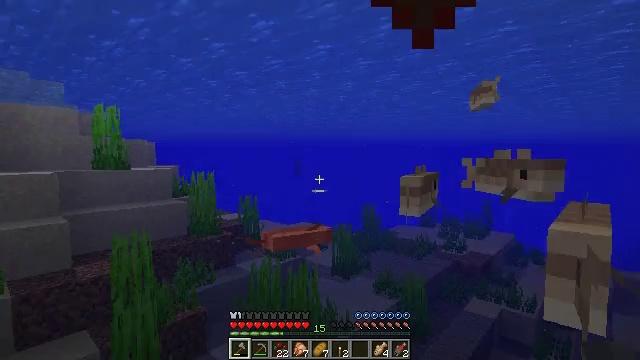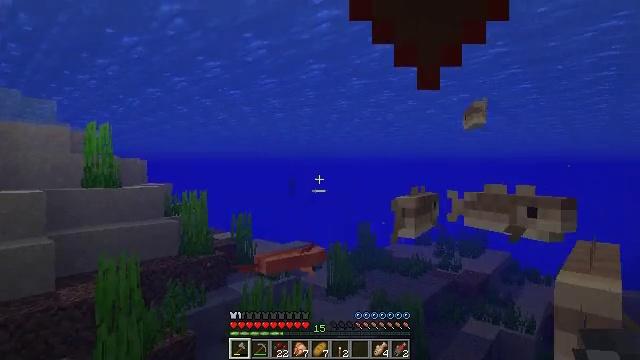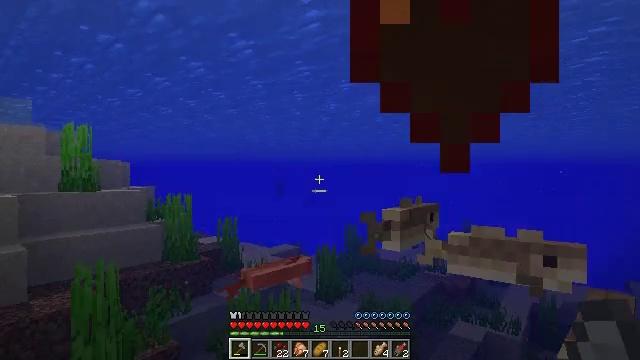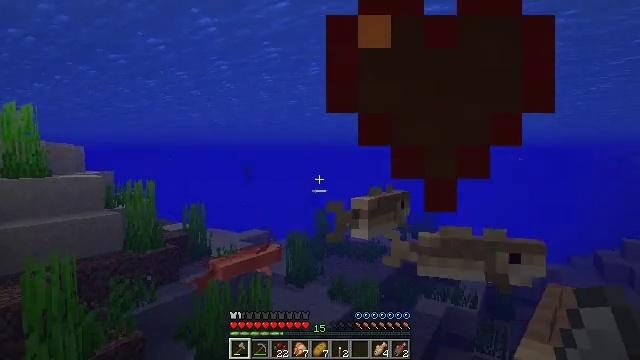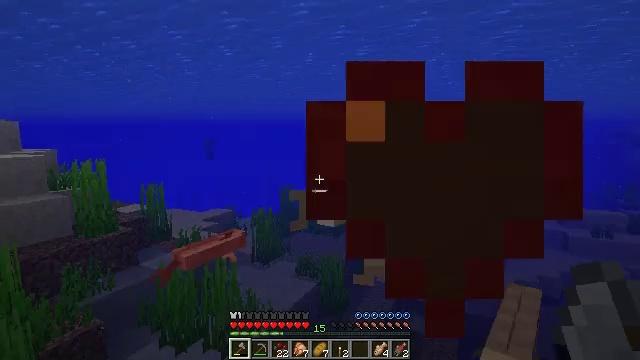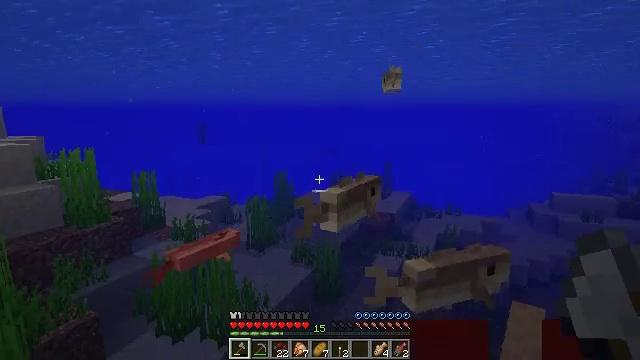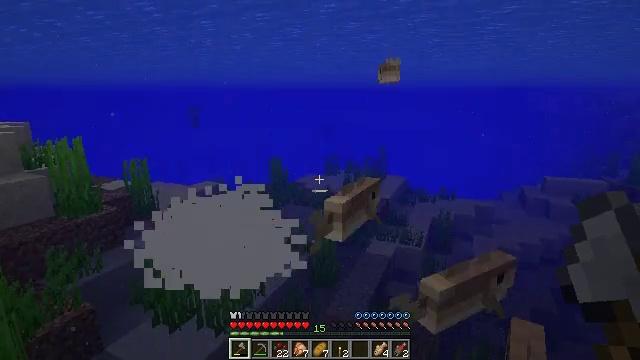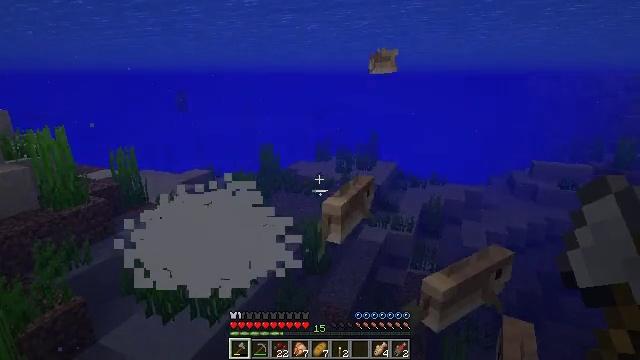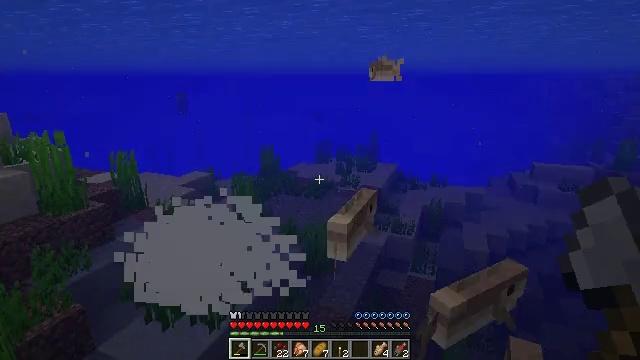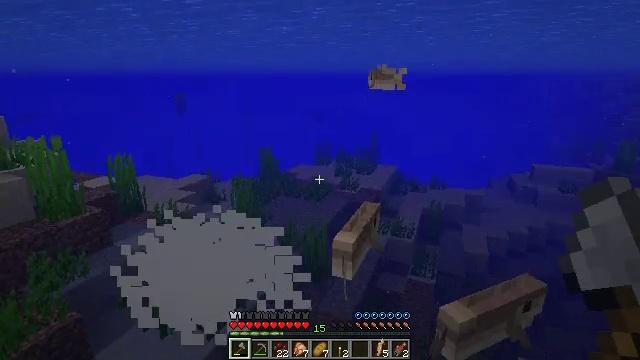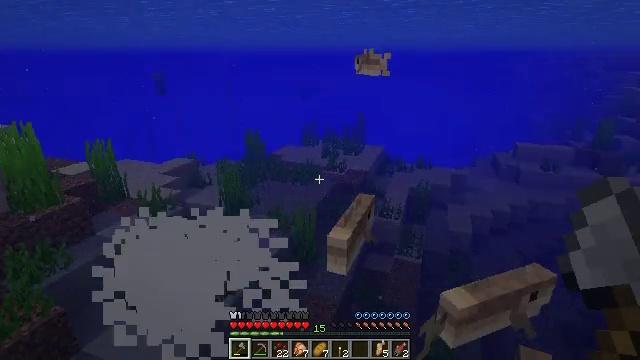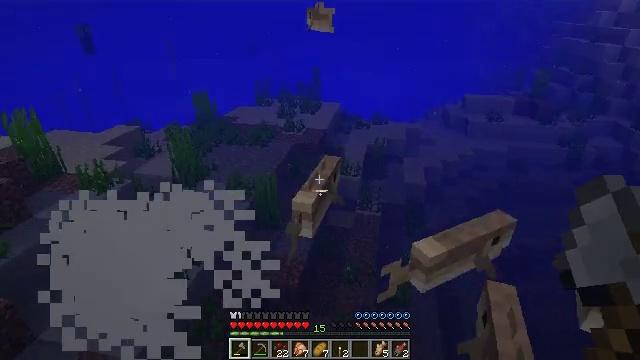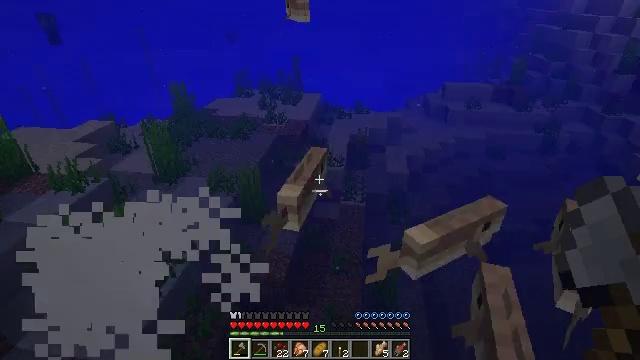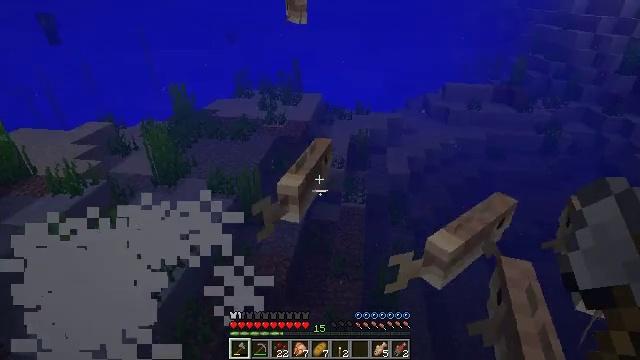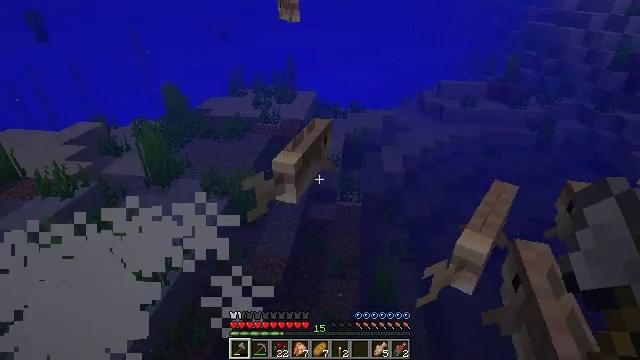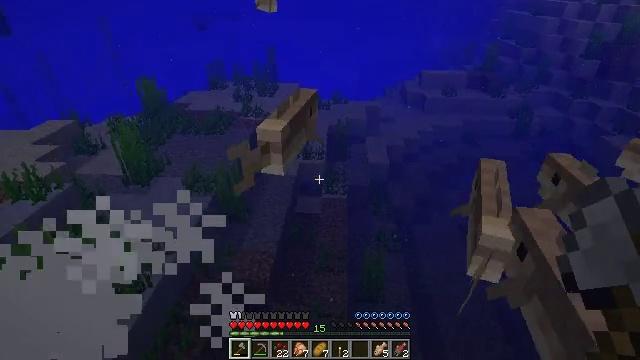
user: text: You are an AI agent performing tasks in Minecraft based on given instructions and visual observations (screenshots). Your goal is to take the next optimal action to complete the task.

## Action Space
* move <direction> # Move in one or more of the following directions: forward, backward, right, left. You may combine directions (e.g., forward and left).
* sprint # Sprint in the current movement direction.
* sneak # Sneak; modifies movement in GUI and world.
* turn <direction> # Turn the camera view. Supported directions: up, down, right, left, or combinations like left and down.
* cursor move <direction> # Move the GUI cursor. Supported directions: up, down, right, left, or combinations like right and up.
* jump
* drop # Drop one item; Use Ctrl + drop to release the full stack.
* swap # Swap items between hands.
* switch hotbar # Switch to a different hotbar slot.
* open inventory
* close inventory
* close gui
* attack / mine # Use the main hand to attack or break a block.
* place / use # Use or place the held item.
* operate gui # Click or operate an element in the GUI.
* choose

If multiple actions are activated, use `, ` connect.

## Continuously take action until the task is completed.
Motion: motion action
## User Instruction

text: Kill mobs in water.
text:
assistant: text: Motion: move forward, turn right and up, jump
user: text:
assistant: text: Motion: move forward, turn right, jump
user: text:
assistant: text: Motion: move forward, turn right and down, jump
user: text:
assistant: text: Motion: move forward, turn right and down, jump
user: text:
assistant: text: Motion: move forward, turn right and down, jump
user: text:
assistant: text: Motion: move forward, turn right and down, jump
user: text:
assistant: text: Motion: move forward, turn right and down, jump
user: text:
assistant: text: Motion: move forward
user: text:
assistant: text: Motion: move forward
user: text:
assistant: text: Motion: move forward, turn right and down
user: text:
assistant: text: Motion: move forward, turn right and down
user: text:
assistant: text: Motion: move forward, turn right and down
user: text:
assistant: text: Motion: move forward
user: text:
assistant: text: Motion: move forward, turn right
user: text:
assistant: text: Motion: move forward, turn right and down
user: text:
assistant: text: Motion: move forward, turn right and down
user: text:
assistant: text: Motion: move forward, turn right
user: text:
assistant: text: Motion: move forward, turn right
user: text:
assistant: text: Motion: move forward, turn up
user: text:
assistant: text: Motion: move forward, turn left and up
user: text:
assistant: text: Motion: move forward, turn left and up
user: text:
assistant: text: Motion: move forward, turn up
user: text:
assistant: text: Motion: move forward
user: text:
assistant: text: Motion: move forward
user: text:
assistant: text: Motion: move forward, turn right and up, jump
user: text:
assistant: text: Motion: move forward, turn right and up, jump
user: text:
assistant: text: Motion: move forward, turn right and up, jump
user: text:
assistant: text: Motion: move forward, turn right and up, jump
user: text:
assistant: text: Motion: move forward, turn right and up
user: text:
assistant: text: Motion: move forward